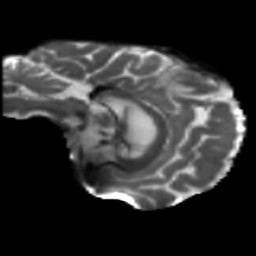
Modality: T2w
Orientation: sagittal
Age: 68
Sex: female
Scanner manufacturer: siemens
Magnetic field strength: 3 T
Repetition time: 5.25 s
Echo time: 0.08 s